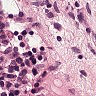
Metastatic tissue present: no